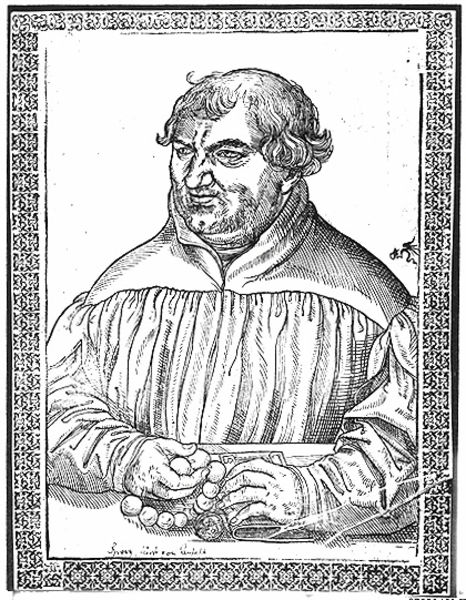
Titel: Bildnis des Fürsten Georg III von Anhalt
Künstler: Lucas d.J. Cranach
Institution: (Seriendruck)
Schlagwörter: hand, kopf, mann, schatten, weiß, finger, frisur, geste, grau, haar, kleid, licht, mund, nase, schwarz, stirn, tisch, zeichnung, blick, muster, ornament, rock, bart, arm, arme, augen, bibel, falten, gesicht, kragen, mensch, rahmen, vollbart, ärmel, bildnis, herr, hände, portrait, porträt, signatur, kirche, auge, figur, geistlicher, haare, kutte, mantel, stoff, augenbrauen, brustbild, kinn, lippen, locken, ohren, perle, perlen, rechts, renaissance, scheitel, schulter, schultern, lächeln, holzschnitt, schrift, wangen, backen, kette, risse, grafik, graphik, rand, dick, brauen, grimmig, ornamente, perlenkette, fett, buch, glaube, geld, druck, schraffur, radierung, stich, schwarzweiß, text, kugel, kugeln, fass, beten, gebet, talar, leib, doppelkinn, portät, kartoffel, christlich, mittelalter, klerus, priester, mönch, erst, lichts, gelehrter, braune, dürer, kupferstich, rosenkranz, drache, handschrift, gläubig, rahemn, gebetbuch, tonsur, neuzeit, münzen, selbstbildniss, cranach, dtich, gelockt, lucas cranach, unzufrieden, mante, soutane, frisu, rosenkran, möch, reverend, hmann, münznen